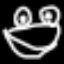
Label: frog